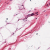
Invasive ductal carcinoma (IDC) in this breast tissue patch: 0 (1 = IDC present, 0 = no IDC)